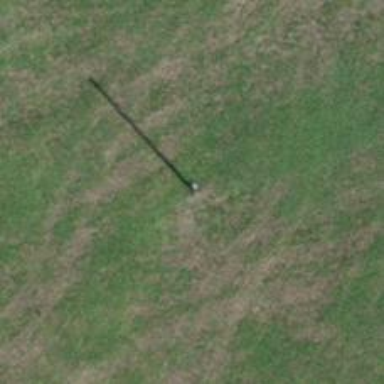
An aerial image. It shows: Utility pole as the man-made structure.